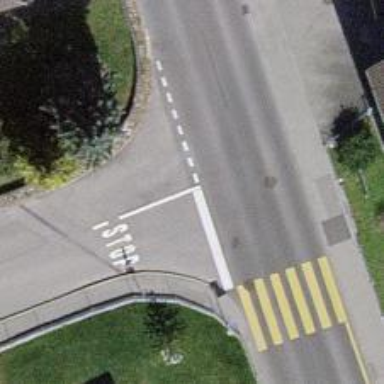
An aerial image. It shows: Stop road.